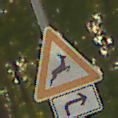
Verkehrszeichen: WildwechselLinks
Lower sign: RichtungsangabeDurchPfeile5
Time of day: SunriseSunset
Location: Outdoor (RoadRail)
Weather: Clear
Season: NotSpecified
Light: Natural